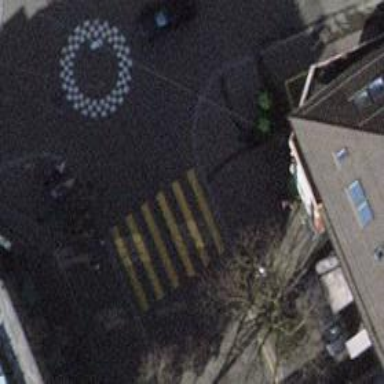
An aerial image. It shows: Uncontrolled zebra crossing on the road.